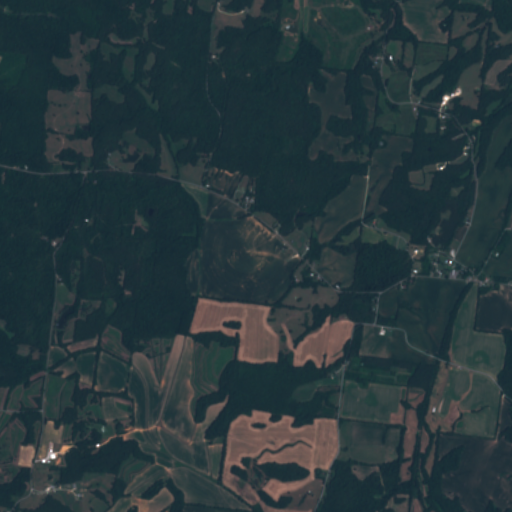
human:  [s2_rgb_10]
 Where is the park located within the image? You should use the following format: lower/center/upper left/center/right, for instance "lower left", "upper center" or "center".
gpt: The park is located in the center of the image.
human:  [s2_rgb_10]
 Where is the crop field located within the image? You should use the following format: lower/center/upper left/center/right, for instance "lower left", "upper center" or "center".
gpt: There is no crop field in the image.